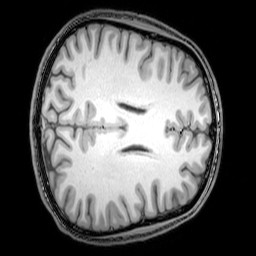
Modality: T1w
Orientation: axial
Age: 26
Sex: male
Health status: healthy
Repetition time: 0.081 s
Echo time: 0.037 s